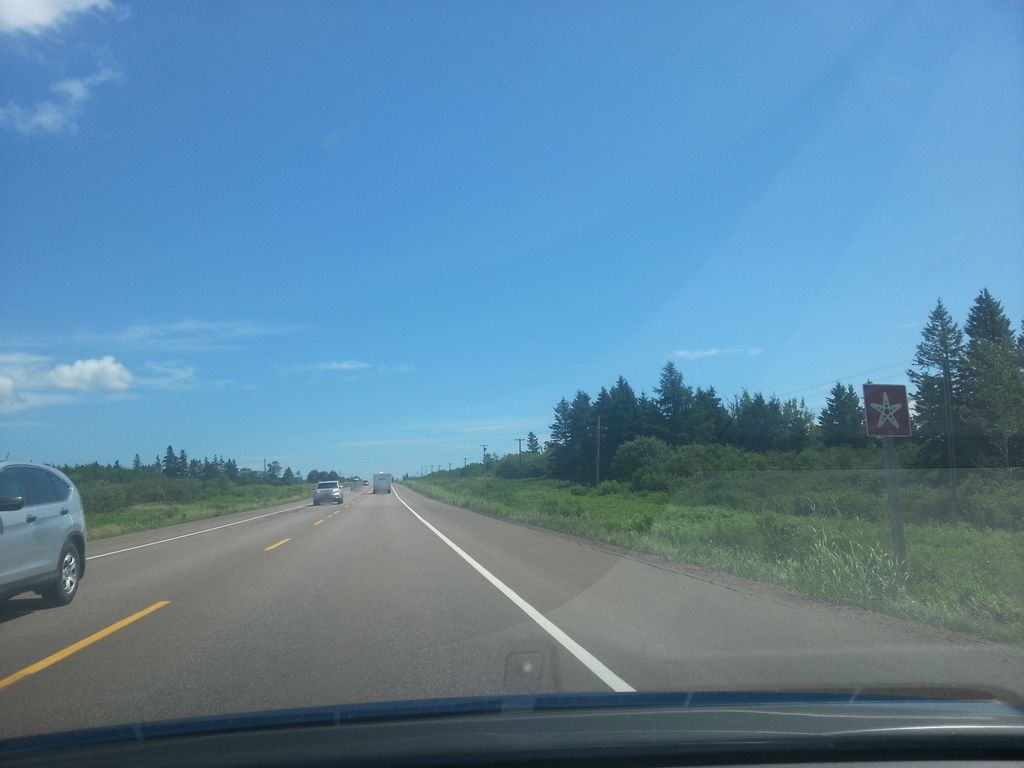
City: charlottetown